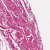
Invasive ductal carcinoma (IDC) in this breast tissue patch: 0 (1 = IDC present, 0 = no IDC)